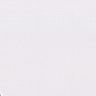
Metastatic tissue present: no